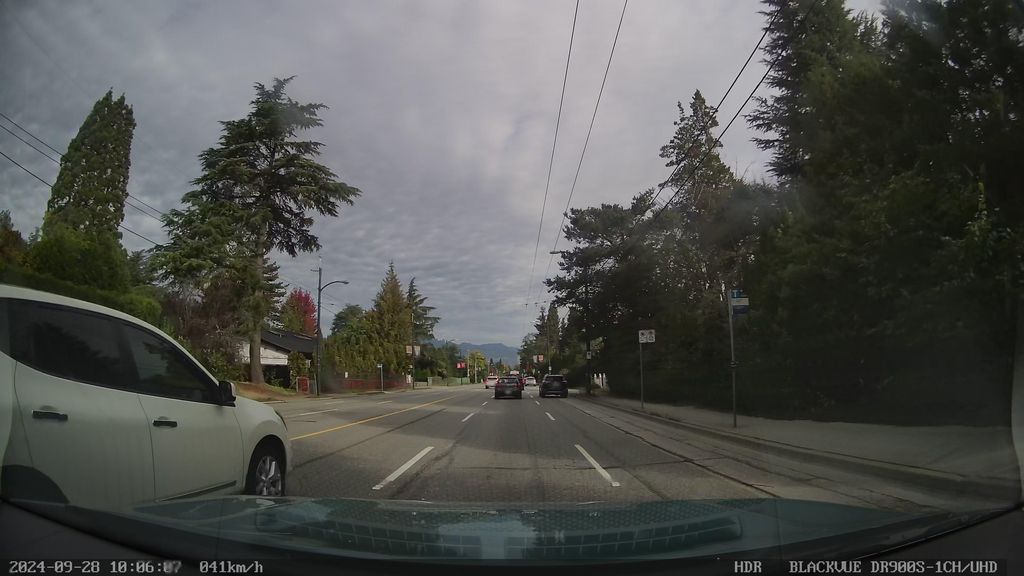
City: vancouver